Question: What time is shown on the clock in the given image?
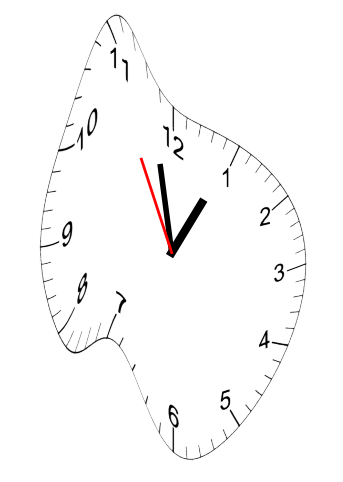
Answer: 12:57:55